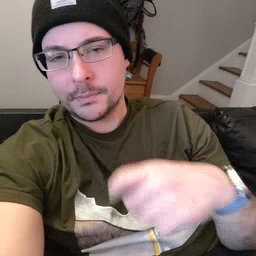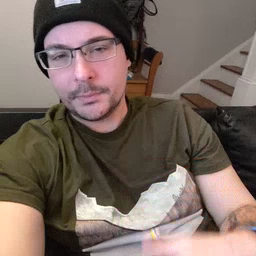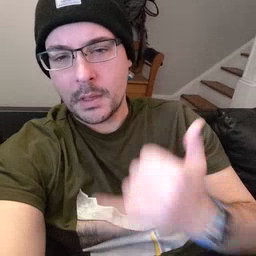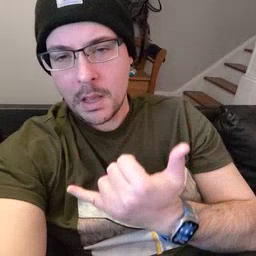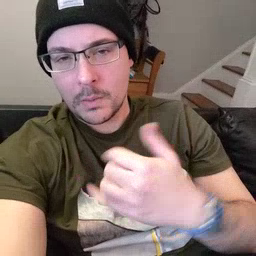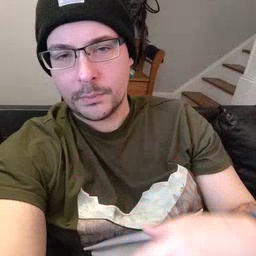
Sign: now